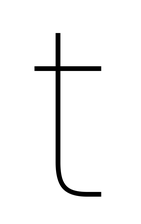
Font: Poppins-Thin